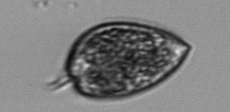
Label: Prorocentrum_micans